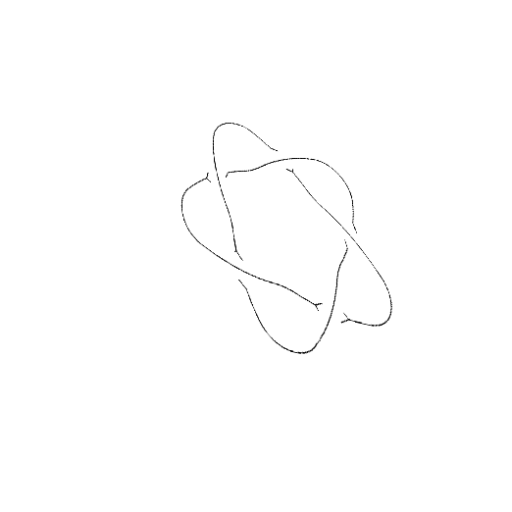
Crossing number: 5